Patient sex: M
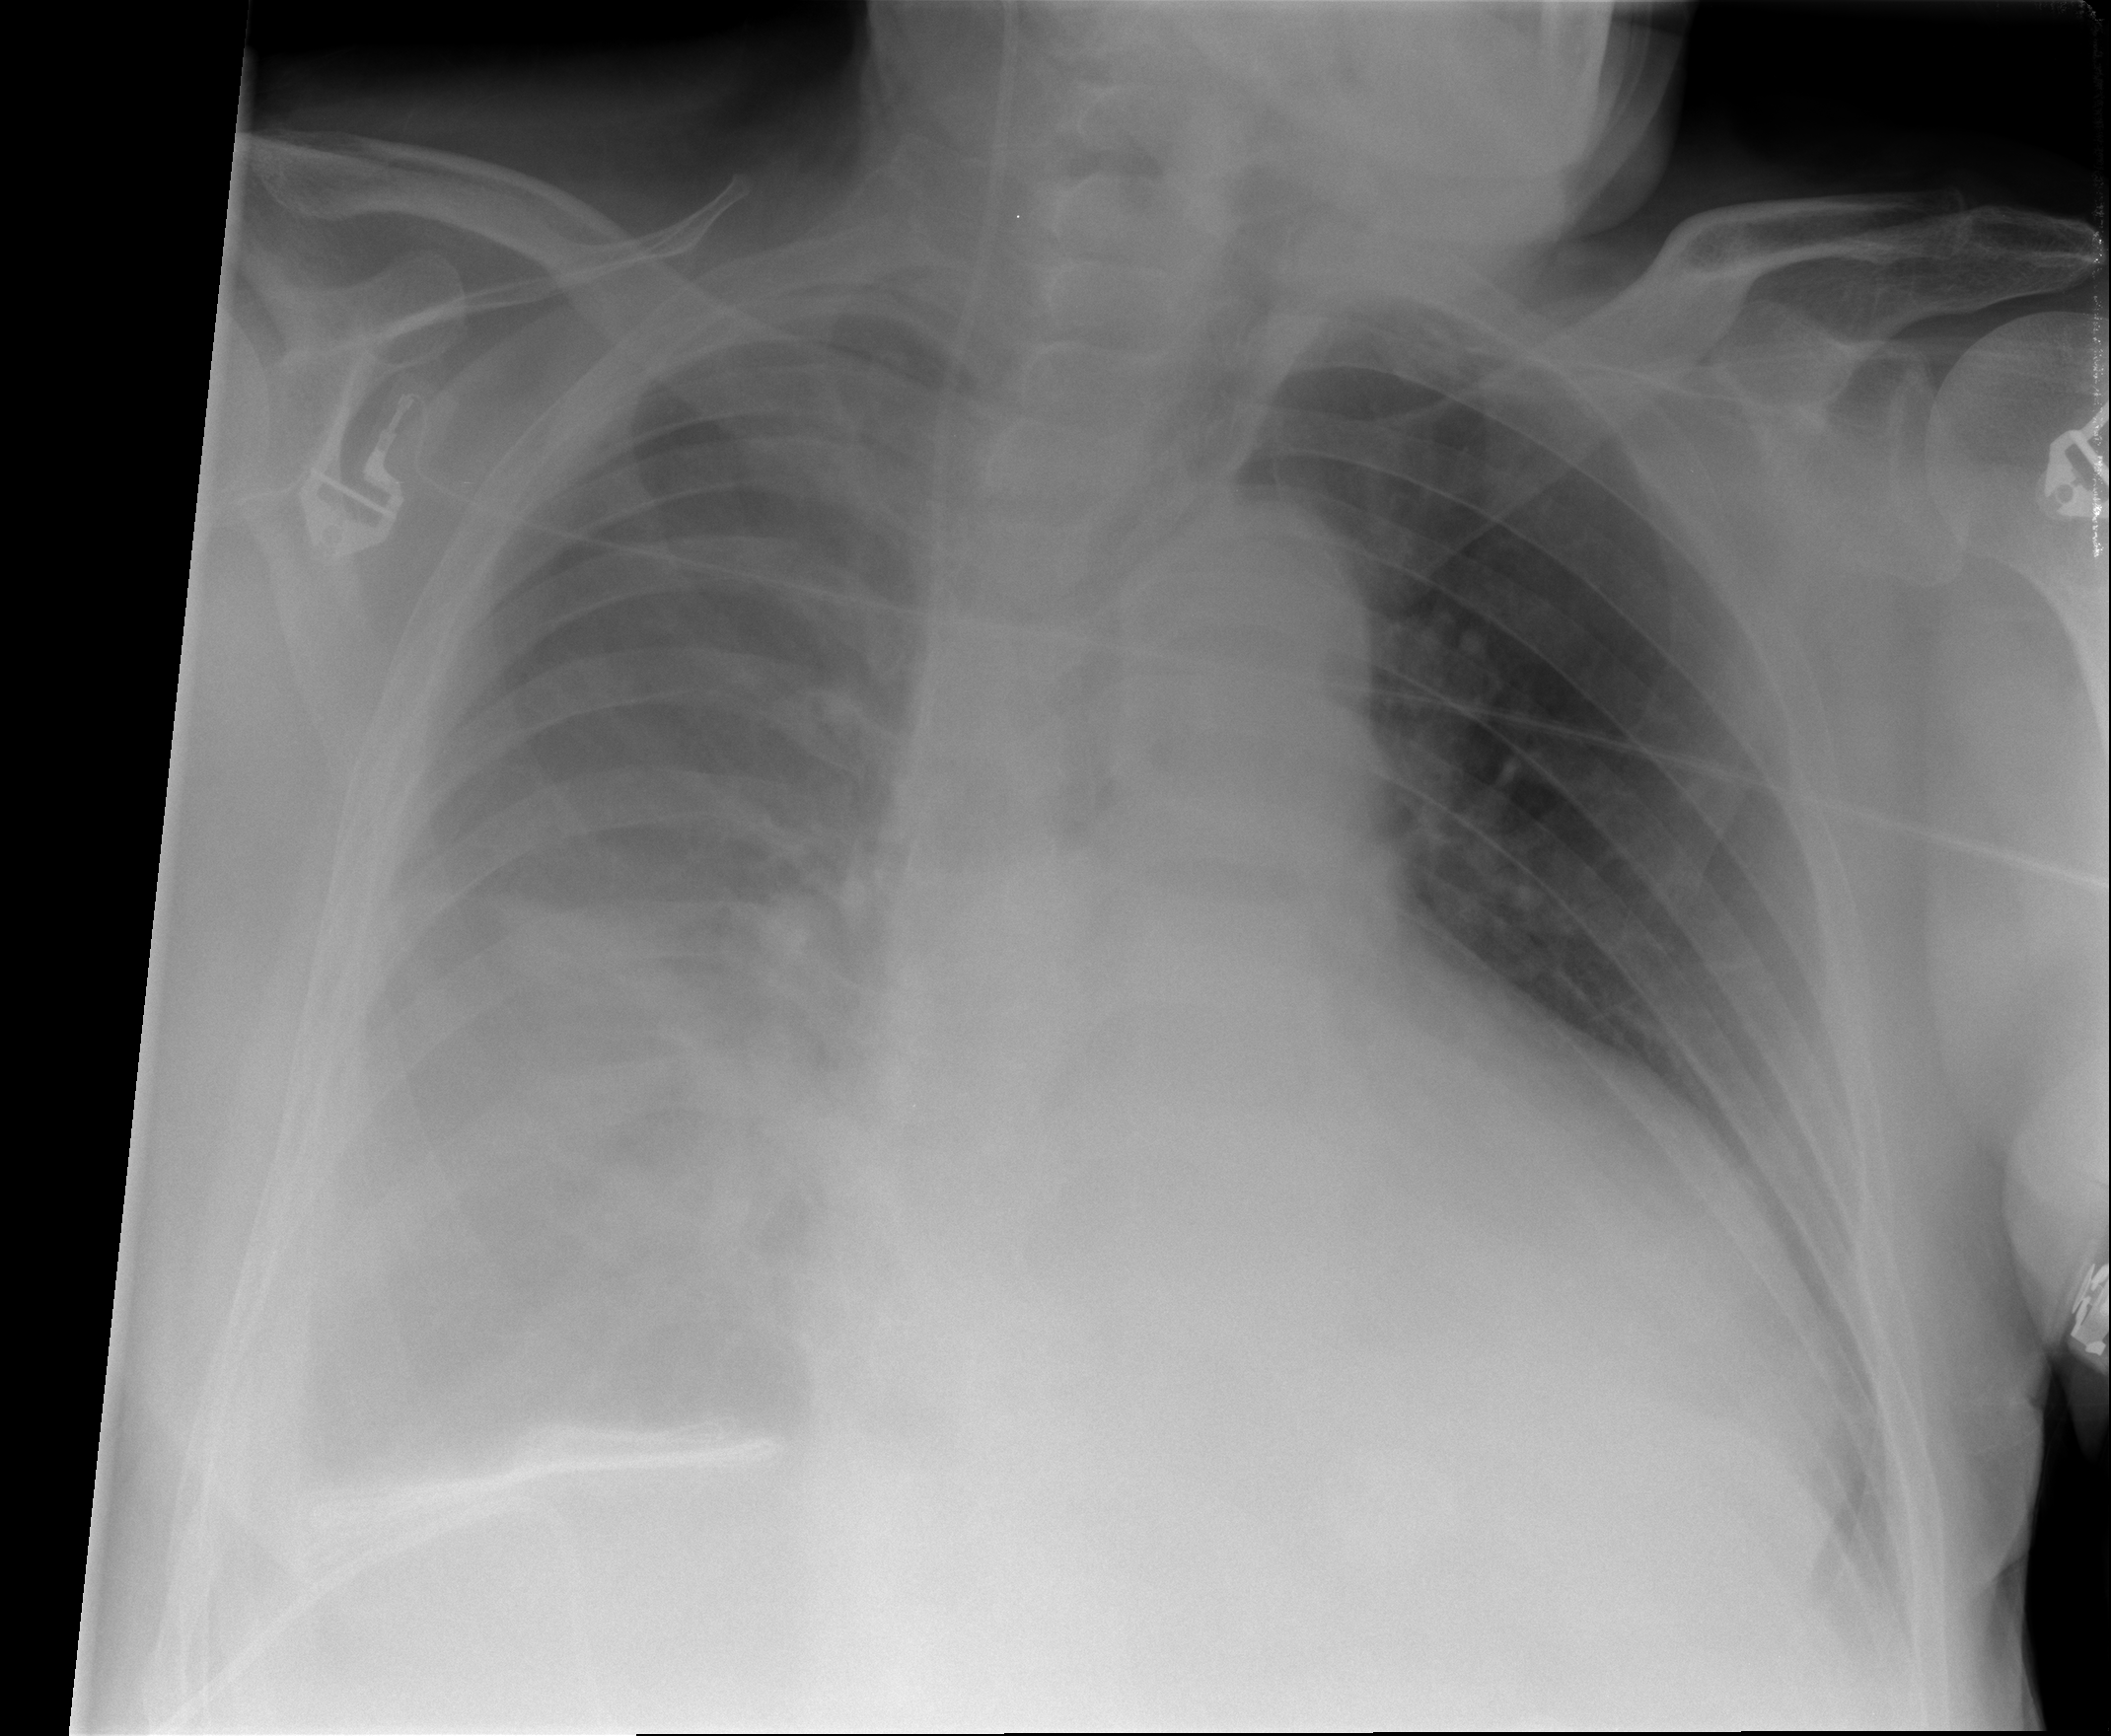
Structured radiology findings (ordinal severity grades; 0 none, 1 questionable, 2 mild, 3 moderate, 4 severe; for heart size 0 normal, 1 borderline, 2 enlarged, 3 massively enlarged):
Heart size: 2
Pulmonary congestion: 0
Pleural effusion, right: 3
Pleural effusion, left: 2
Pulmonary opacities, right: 0
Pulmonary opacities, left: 0
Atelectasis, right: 3
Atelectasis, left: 2